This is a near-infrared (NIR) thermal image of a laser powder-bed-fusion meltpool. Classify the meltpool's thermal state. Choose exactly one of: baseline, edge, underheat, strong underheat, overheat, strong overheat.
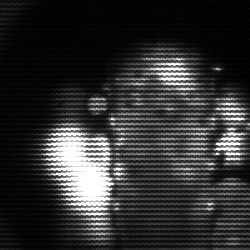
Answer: strong underheat